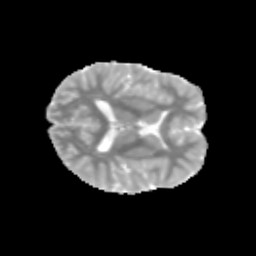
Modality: MD
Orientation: axial
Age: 11
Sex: male
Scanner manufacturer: siemens
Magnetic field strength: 3 T
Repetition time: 3.8 s
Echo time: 0.07 s